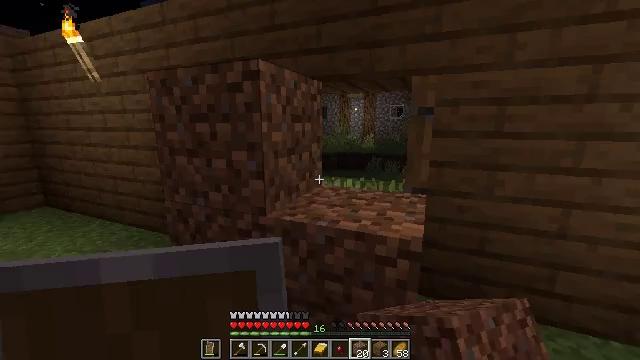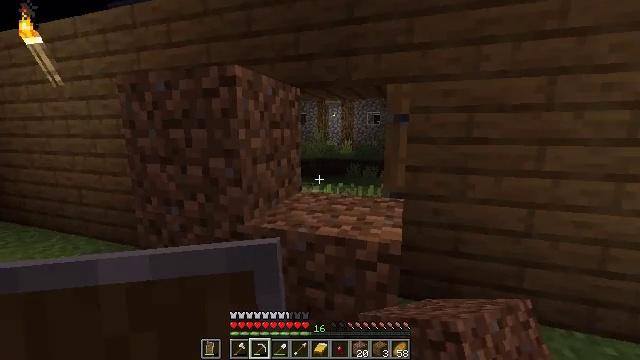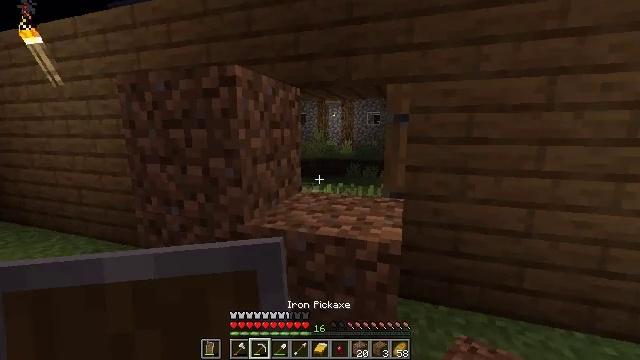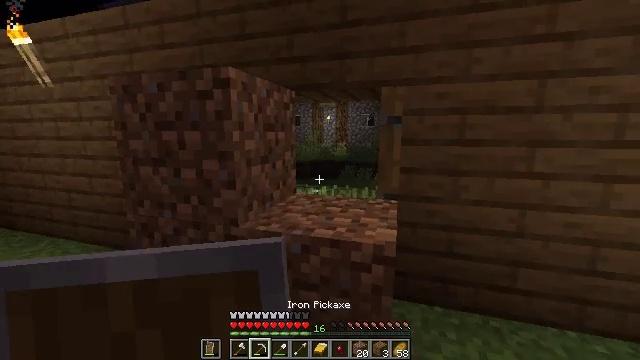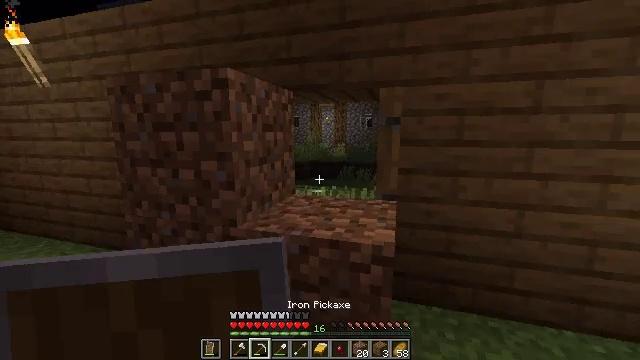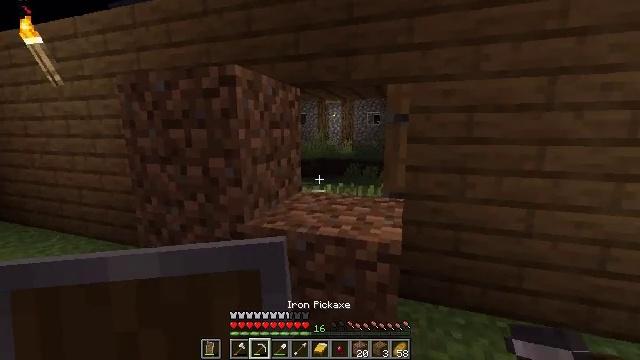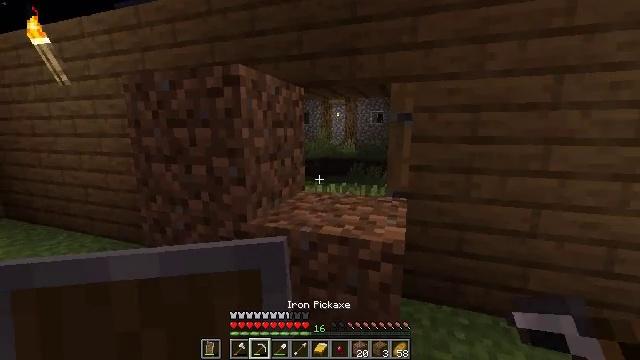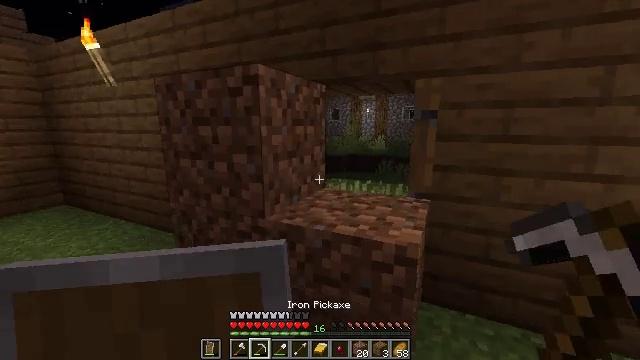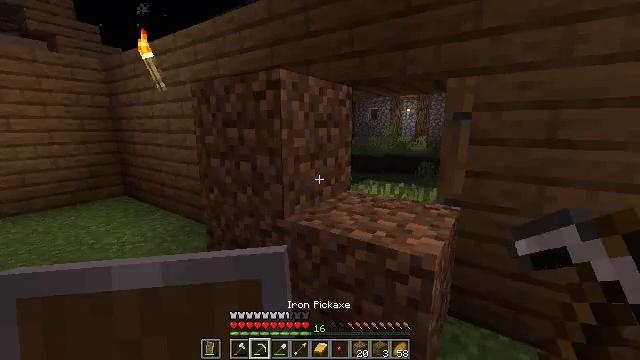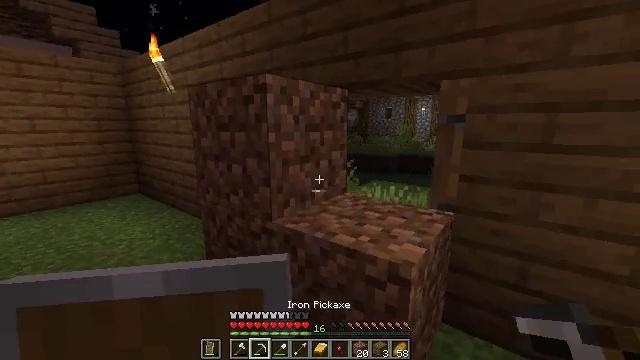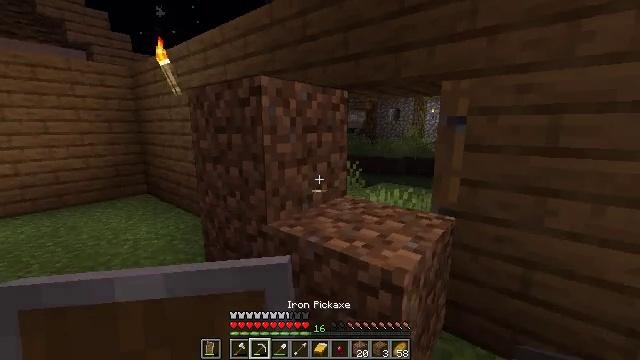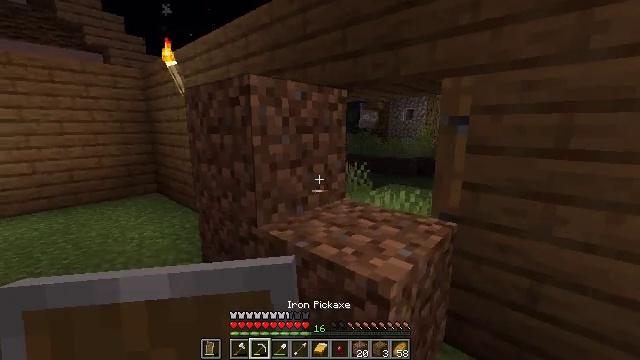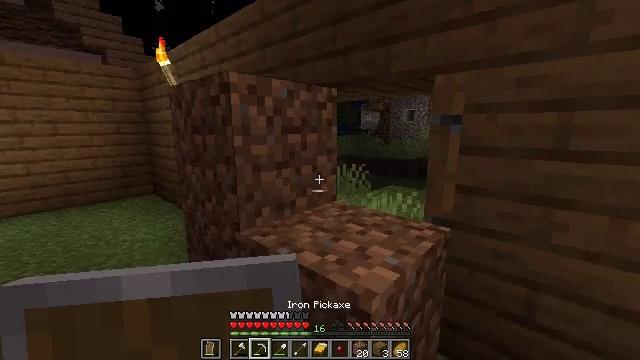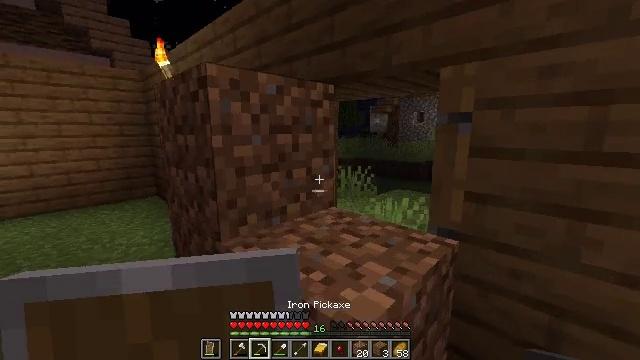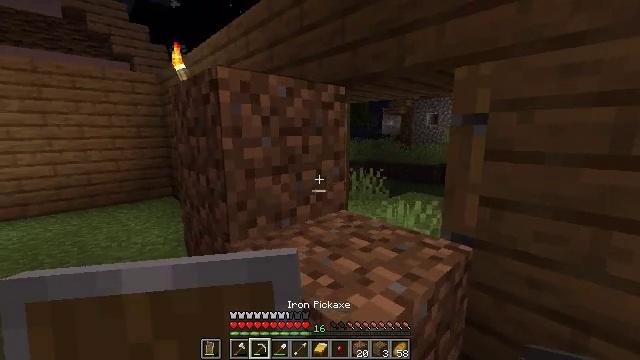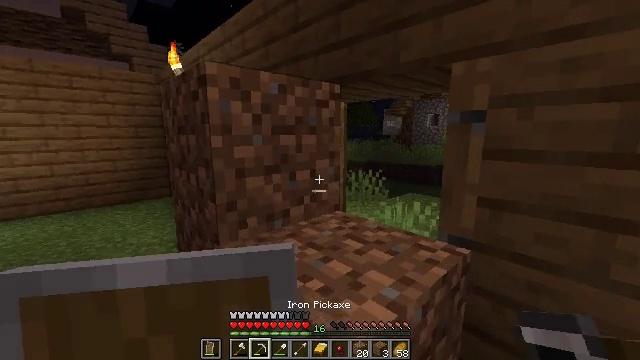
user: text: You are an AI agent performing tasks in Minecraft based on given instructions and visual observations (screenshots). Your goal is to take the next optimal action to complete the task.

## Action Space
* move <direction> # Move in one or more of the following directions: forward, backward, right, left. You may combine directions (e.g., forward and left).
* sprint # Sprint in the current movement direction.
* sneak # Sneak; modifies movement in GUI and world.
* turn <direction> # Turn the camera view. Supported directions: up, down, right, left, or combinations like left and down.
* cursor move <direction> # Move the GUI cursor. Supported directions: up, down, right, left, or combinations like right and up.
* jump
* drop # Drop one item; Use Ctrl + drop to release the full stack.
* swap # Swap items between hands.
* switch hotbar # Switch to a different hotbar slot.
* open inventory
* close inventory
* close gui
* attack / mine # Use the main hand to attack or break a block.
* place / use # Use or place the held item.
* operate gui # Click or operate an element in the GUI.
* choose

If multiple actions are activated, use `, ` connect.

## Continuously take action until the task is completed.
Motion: motion action
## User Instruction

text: Reclaim the spruce door from a structure.
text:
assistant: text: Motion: turn right and up, switch to hotbar 2
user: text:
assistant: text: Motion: switch to hotbar 2
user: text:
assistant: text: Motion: turn right
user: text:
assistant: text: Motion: no_op
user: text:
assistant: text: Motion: turn left
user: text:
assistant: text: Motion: no_op
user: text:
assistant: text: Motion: move right, turn left
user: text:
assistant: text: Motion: move right, turn left
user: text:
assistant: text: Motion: move right, turn left
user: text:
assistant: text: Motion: move forward and move right, turn left
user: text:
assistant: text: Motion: move forward and move right, turn left
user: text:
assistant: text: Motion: move forward
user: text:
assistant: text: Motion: turn left
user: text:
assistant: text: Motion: turn left
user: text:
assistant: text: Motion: no_op
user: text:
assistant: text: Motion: turn right and up
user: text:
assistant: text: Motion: turn right and up
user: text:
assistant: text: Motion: no_op
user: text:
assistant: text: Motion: move right, turn left and down, switch to hotbar 1
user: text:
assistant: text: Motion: no_op
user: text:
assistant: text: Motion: no_op
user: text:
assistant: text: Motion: no_op
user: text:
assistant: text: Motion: no_op
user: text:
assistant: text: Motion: no_op
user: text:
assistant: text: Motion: switch to hotbar 1
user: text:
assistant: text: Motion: switch to hotbar 1
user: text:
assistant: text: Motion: turn right
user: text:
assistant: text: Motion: no_op
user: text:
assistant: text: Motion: attack / mine
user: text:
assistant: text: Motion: attack / mine